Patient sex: F
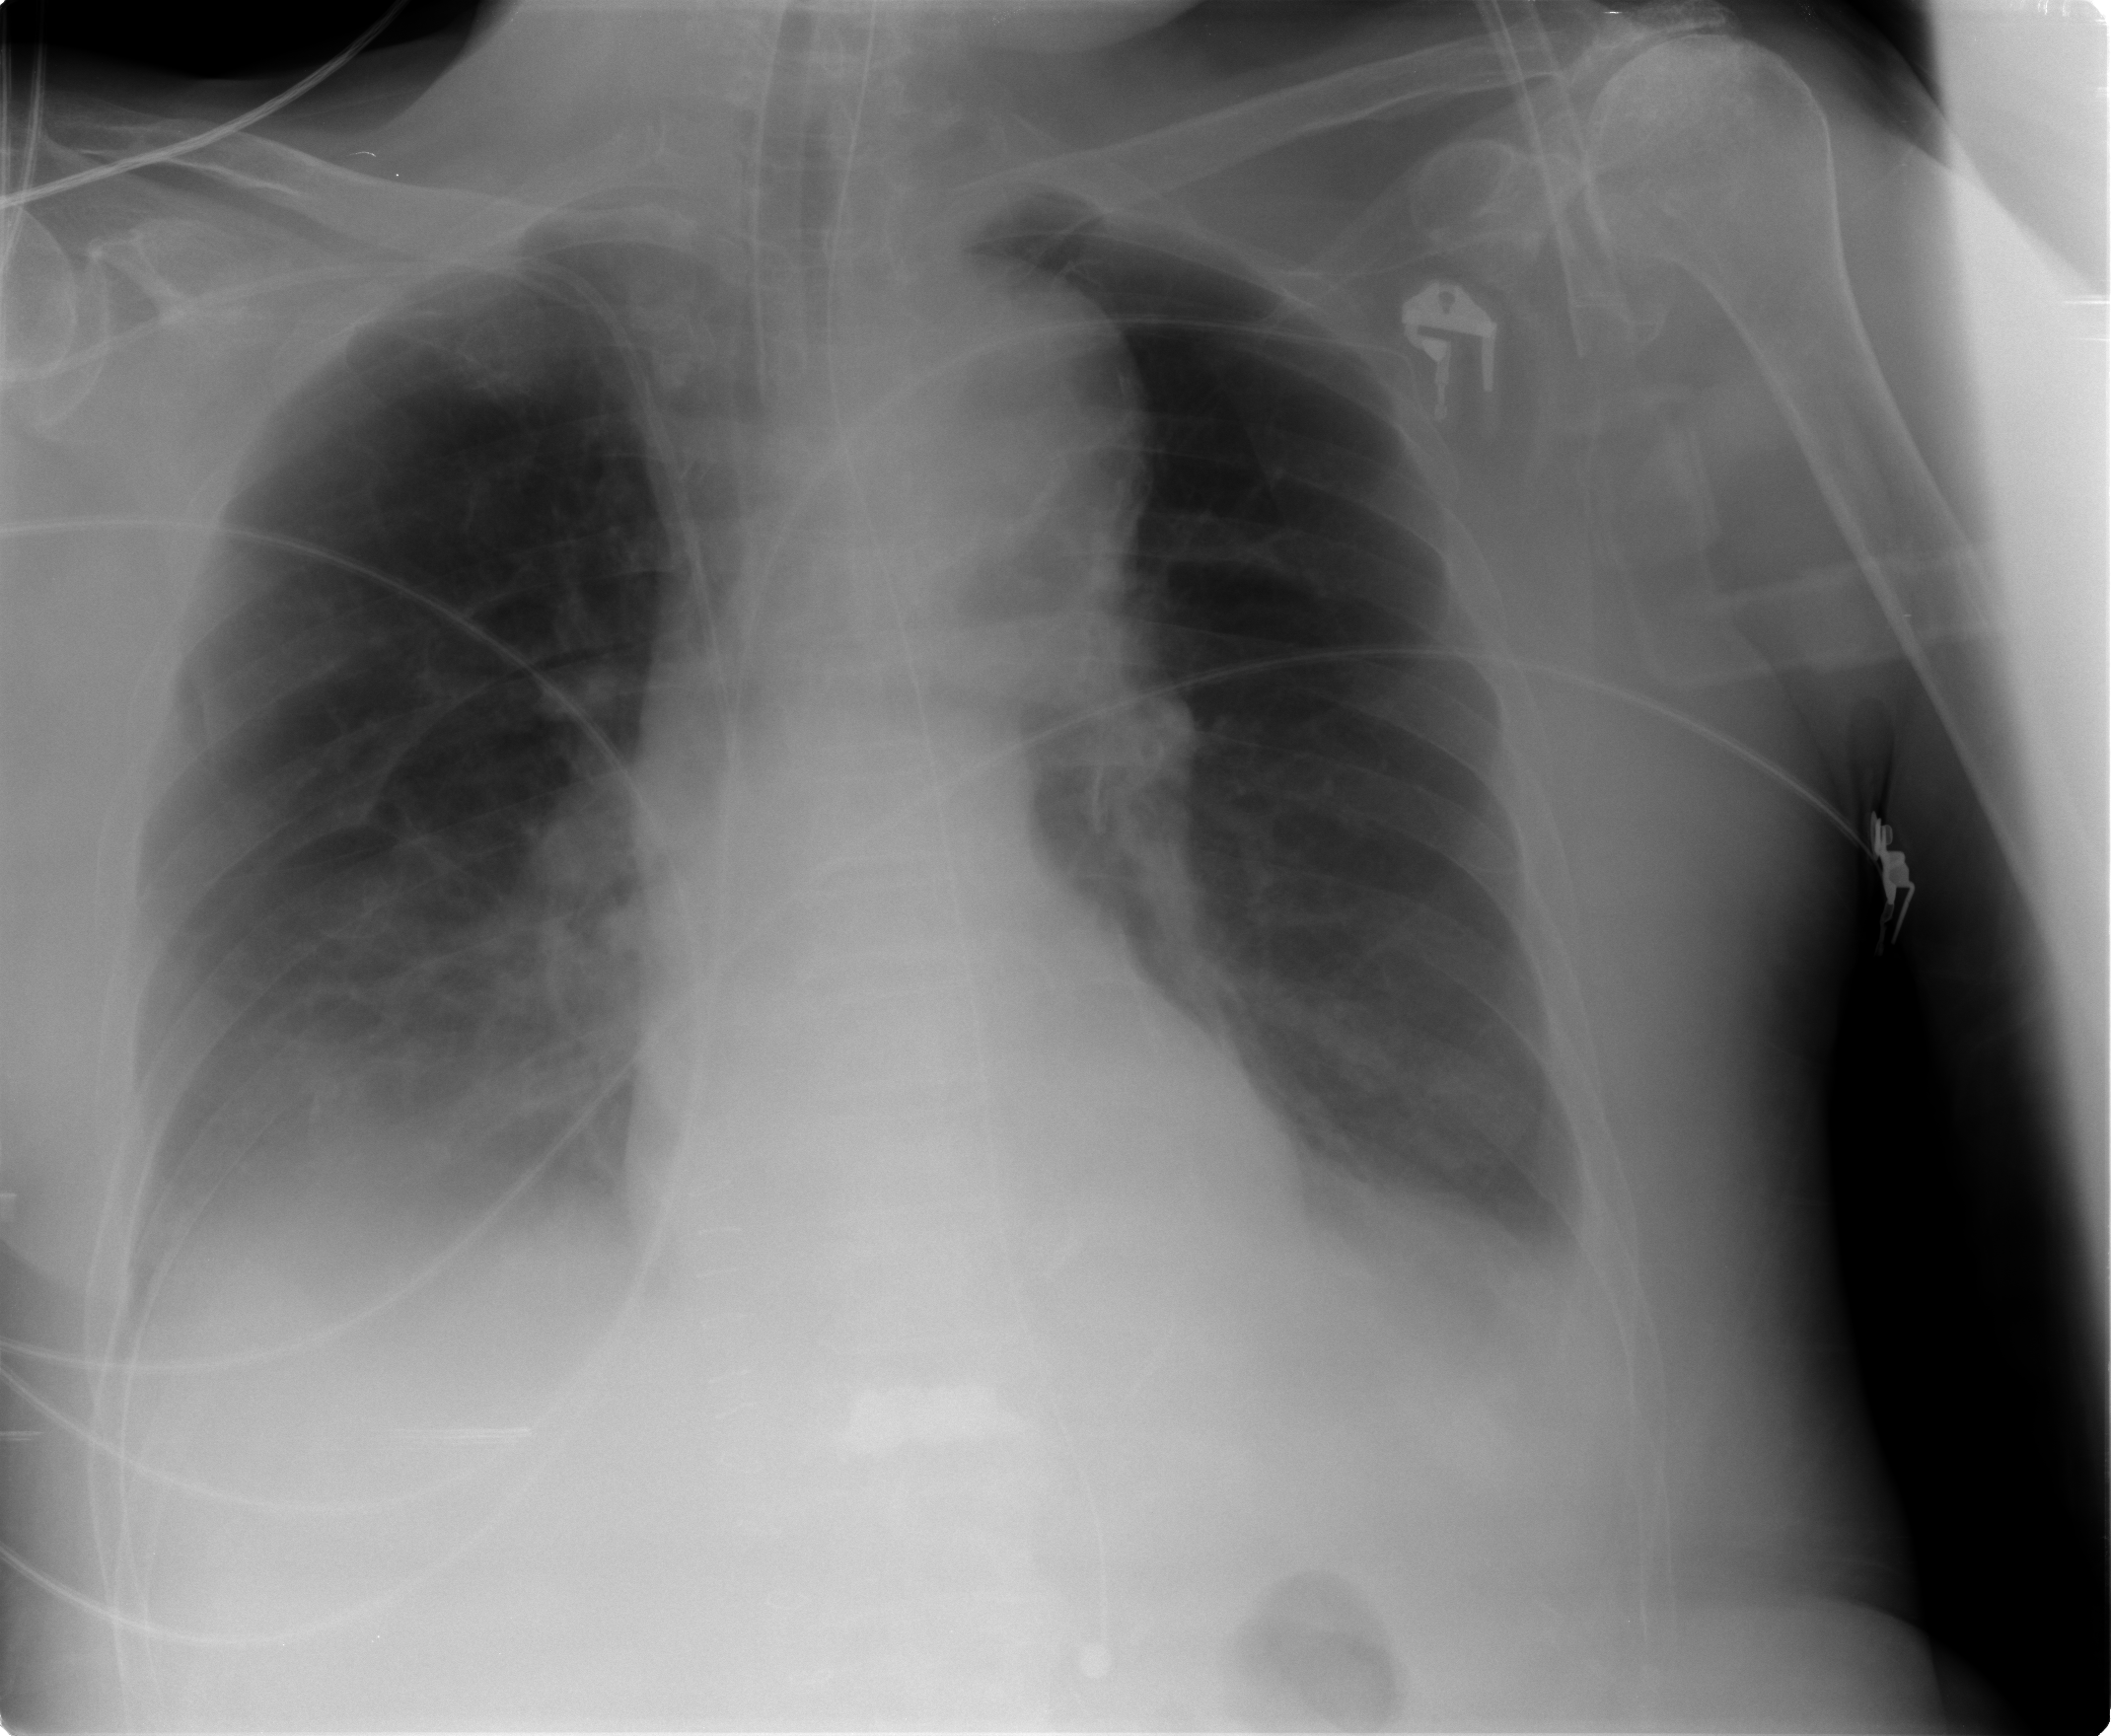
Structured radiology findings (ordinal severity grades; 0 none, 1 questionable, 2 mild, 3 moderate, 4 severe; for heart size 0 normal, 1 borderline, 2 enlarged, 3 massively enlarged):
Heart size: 0
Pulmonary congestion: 1
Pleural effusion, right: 2
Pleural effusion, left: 2
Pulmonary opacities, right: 0
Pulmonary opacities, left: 0
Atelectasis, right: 0
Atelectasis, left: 0